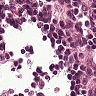
Metastatic tissue present: no